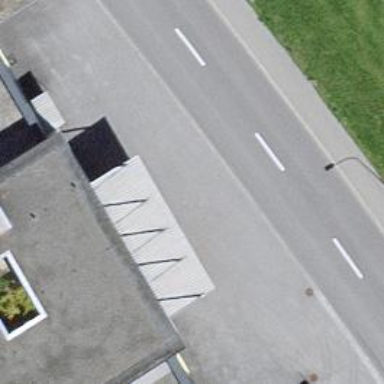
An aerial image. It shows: View of roof of building.